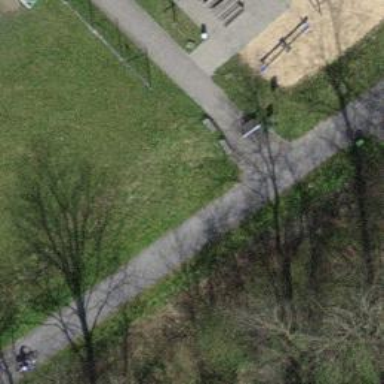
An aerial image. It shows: Cycle barrier.